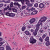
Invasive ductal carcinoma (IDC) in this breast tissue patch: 0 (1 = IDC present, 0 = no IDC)